Question: I have been dabbling with an iOS app for a little time and don't really get too much time to invest into it. I am now banging my head against a wall as I cannot figure out how to get this working or what I have not configured correctly...I am trying to get the bodytext that is referenced in the NewsTableViewController to load into the textView on the NewsView Controller. At present only the title updates and the textview just displays the lorum ipsum text.
My understanding is that because I can see the info in the NSLog and if i try to put news body text in the title of the pushed view it displays in the title - my thinking is that I have failed to define the view but as I say I just can't see it! Here's what I have anyway...
This is the table that loads the data to the first view from a xml file
'''
//
// NewsTableViewController.h
//
#import <UIKit/UIKit.h>
#import "MBProgressHUD.h"
@interface NewsTableViewController : UITableViewController
{
IBOutlet UITableView *newsTable;
CGSize cellSize;
NSXMLParser *rssParser;
NSMutableArray *stories;
NSMutableDictionary *item;
NSString *currentElement;
NSMutableString *currentName, *currentTitle, *currentDated, *currentBodyText;
}
- (UITableViewCell *) getCellContentView:(NSString *)MyIdentifier;
@end
'''
Implemntation of the the code
'''
//
// NewsTableViewController.m
//
#import "NewsTableViewController.h"
#import "NewsViewController.h"
@interface NewsTableViewController ()
@end
@implementation NewsTableViewController
dispatch_queue_t myQueue;
-(void) showHUD{
MBProgressHUD *HUD;
HUD = [[MBProgressHUD alloc] initWithView:self.navigationController.view];
[self.navigationController.view addSubview:HUD];
//HUD.delegate = self;
HUD.labelText = @"News Loading";
HUD.detailsLabelText = @"please wait...";
HUD.square = YES;
HUD.dimBackground = YES;
[HUD showWhileExecuting:@selector(parserStart) onTarget:self withObject:nil animated:YES];
//dispatch_async(dispatch_get_main_queue(), ^ {[self parserStart]; });
}
- (void)viewDidLoad {
[super viewDidLoad];
}
- (void)viewDidAppear:(BOOL)animated {
[super viewDidAppear:animated];
//NSLog(@"View Did Appear");
myQueue = dispatch_queue_create("com.xxxxxxxxxxx.xxxxxxxxxx",NULL);
dispatch_async(dispatch_get_main_queue(), ^ {[self showHUD]; });
}
- (void) parserStart {
//Insert a small delay for testing purposes
//[NSThread sleepForTimeInterval:2];
if ([stories count] == 0) {
NSString *path = @"http://xxx.xxxxxxxxxxx.xxx/xxxxxx/xxxxxxx.xml";
[self parseXMLFileAtURL:path];
//[path release];
}
cellSize = CGSizeMake([newsTable bounds].size.width, 60);
[self.tableView reloadData];
}
- (void)parseXMLFileAtURL:(NSString *)URL {
if (stories) {
//[stories release];
stories = nil;
}
stories = [[NSMutableArray alloc] init];
//you must then convert the path to a proper NSURL or it won't work
NSURL *xmlURL = [NSURL URLWithString:URL];
// here, for some reason you have to use NSClassFromString when trying to alloc NSXMLParser, otherwise you will get an object not found error
// this may be necessary only for the toolchain
rssParser = [[NSXMLParser alloc] initWithContentsOfURL:xmlURL];
// Set self as the delegate of the parser so that it will receive the parser delegate methods callbacks.
[rssParser setDelegate:self];
// Depending on the XML document you're parsing, you may want to enable these features of NSXMLParser.
[rssParser setShouldProcessNamespaces:NO];
[rssParser setShouldReportNamespacePrefixes:NO];
[rssParser setShouldResolveExternalEntities:NO];
[rssParser parse];
}
- (void)parserDidStartDocument:(NSXMLParser *)parser {
//NSLog(@"found file and started parsing");
}
- (void)parser:(NSXMLParser *)parser parseErrorOccurred:(NSError *)parseError {
NSString * errorString = [NSString stringWithFormat:@"Unable to download the news feed from web site (Error code %i )", [parseError code]];
//NSLog(@"error parsing XML: %@", errorString);
UIAlertView * errorAlert = [[UIAlertView alloc] initWithTitle:@"Error loading content" message:errorString delegate:self cancelButtonTitle:@"OK" otherButtonTitles:nil];
[errorAlert show];
}
- (void)parser:(NSXMLParser *)parser didStartElement:(NSString *)elementName namespaceURI:(NSString *)namespaceURI qualifiedName:(NSString *)qName attributes:(NSDictionary *)attributeDict{
//NSLog(@"found this element: %@", elementName);
//if (currentElement) {
//[currentElement release];
//currentElement = nil;
//}
currentElement = [elementName copy];
if ([elementName isEqualToString:@"article"]) {
// clear out our story item caches...
item = [[NSMutableDictionary alloc] init];
currentName = [[NSMutableString alloc] init];
currentTitle = [[NSMutableString alloc] init];
currentDated = [[NSMutableString alloc] init];
currentBodyText = [[NSMutableString alloc] init];
}
}
- (void)parser:(NSXMLParser *)parser foundCharacters:(NSString *)string{
//NSLog(@"found characters: %@", string);
// save the characters for the current item...
if ([currentElement isEqualToString:@"article"]) {
[currentName appendString:string];
} else if ([currentElement isEqualToString:@"title"]) {
[currentTitle appendString:string];
} else if ([currentElement isEqualToString:@"dated"]) {
[currentDated appendString:string];
} else if ([currentElement isEqualToString:@"bodytext"]) {
[currentBodyText appendString:string];
}
}
- (void)parser:(NSXMLParser *)parser didEndElement:(NSString *)elementName namespaceURI:(NSString *)namespaceURI qualifiedName:(NSString *)qName{
//NSLog(@"ended element: %@", elementName);
if ([elementName isEqualToString:@"article"]) {
// save values to an item, then store that item into the array...
[item setObject:currentName forKey:@"article"];
[item setObject:currentTitle forKey:@"title"];
[item setObject:currentDated forKey:@"dated"];
[item setObject:currentBodyText forKey:@"bodytext"];
[stories addObject:[item copy]];
//NSLog(@"adding story: %@", currentName);
}
}
- (void)parserDidEndDocument:(NSXMLParser *)parser {
}
- (void)didReceiveMemoryWarning {
// Releases the view if it doesn't have a superview.
[super didReceiveMemoryWarning];
// Release any cached data, images, etc that aren't in use.
}
- (void)viewDidUnload {
[super viewDidUnload];
// Release any retained subviews of the main view.
// e.g. self.myOutlet = nil;
}
#pragma mark Table view methods
- (NSInteger)numberOfSectionsInTableView:(UITableView *)tableView {
return 1;
}
// Customize the number of rows in the table view.
- (NSInteger)tableView:(UITableView *)tableView numberOfRowsInSection:(NSInteger)section {
return [stories count];
}
// Customize the appearance of table view cells.
- (UITableViewCell *)tableView:(UITableView *)tableView cellForRowAtIndexPath:(NSIndexPath *)indexPath {
static NSString *MyIdentifier = @"MyIdentifier";
UITableViewCell *cell = [tableView dequeueReusableCellWithIdentifier:MyIdentifier];
if (cell == nil)
cell = [self getCellContentView:MyIdentifier];
cell.selectionStyle = UITableViewCellSelectionStyleNone;
UILabel *lblTitle = (UILabel *)[cell viewWithTag:101];
UILabel *lblDate = (UILabel *)[cell viewWithTag:102];
UILabel *lblBodyText = (UILabel *)[cell viewWithTag:103];
int storyIndex = [indexPath indexAtPosition: [indexPath length] - 1];
//NSString *articleValue = [[stories objectAtIndex: storyIndex] objectForKey: @"article"];
NSString *titleValue = [[stories objectAtIndex: storyIndex] objectForKey: @"title"];
NSString *datedValue = [[stories objectAtIndex: storyIndex] objectForKey: @"dated"];
NSString *bodytextValue = [[stories objectAtIndex: storyIndex] objectForKey: @"bodytext"];
lblTitle.text = titleValue;
lblDate.text = datedValue;
lblBodyText.text = bodytextValue;
cell.accessoryType = UITableViewCellAccessoryDisclosureIndicator;
return cell;
}
- (void)prepareForSegue:(UIStoryboardSegue *)segue sender:(id)sender
{
if ([segue.identifier isEqualToString:@"NewsSegue"]) {
// note that "sender" will be the tableView cell that was selected
UITableViewCell *cell = (UITableViewCell*)sender;
NSIndexPath *indexPath = [self.tableView indexPathForCell:cell];
NewsViewController *nvc = [segue destinationViewController];
int storyIndex = [indexPath indexAtPosition: [indexPath length] - 1];
nvc.title = [[stories objectAtIndex: storyIndex] objectForKey: @"title"];
nvc.textView.text = [[stories objectAtIndex: storyIndex] objectForKey: @"bodytext"];
//nvc.textView.text = [self getDataToPass:storyIndex.row];
// hide the tabBar Controller
nvc.hidesBottomBarWhenPushed = YES;
//NSLog(@"Article : %@", [[stories objectAtIndex:storyIndex] objectForKey: @"article"]);
NSLog(@"Title : %@", [[stories objectAtIndex:storyIndex] objectForKey: @"title"]);
NSLog(@"Dated : %@", [[stories objectAtIndex:storyIndex] objectForKey: @"dated"]);
NSLog(@"BodyText : %@", [[stories objectAtIndex:storyIndex] objectForKey: @"bodytext"]); }
}
- (void)dealloc {
}
@end
'''
And now the view I am pushing onto...
'''
//
// NewsViewController.h
//
#import <UIKit/UIKit.h>
@class NewsViewController;
@interface NewsViewController : UIViewController {
IBOutlet UITextView* textView;
}
@property (nonatomic, retain) IBOutlet UITextView* textView;
@end
'''
And then the the implementation file for this view.
'''
//
// NewsViewController.m
//
#import "NewsViewController.h"
#import "NewsTableViewController.h"
@interface NewsViewController ()
@end
@implementation NewsViewController
@synthesize textView;
- (id)initWithNibName:(NSString *)nibNameOrNil bundle:(NSBundle *)nibBundleOrNil
{
self = [super initWithNibName:nibNameOrNil bundle:nibBundleOrNil];
if (self) {
// Custom initialization
}
return self;
}
- (void)viewDidLoad
{
[super viewDidLoad];
// Do any additional setup after loading the view.
self.textView = self.title;
}
- (void)viewDidUnload
{
[super viewDidUnload];
// Release any retained subviews of the main view.
}
- (BOOL)shouldAutorotateToInterfaceOrientation:(UIInterfaceOrientation)interfaceOrientation
{
return (interfaceOrientation == UIInterfaceOrientationPortrait);
}
@end
'''

EDIT: From what I understand this part of the Segue is where I am sending the information from within the sending part of the code attached to the parser:
'''
nvc.title = [[stories objectAtIndex: storyIndex] objectForKey: @"title"];
nvc.textView.text = [[stories objectAtIndex:storyIndex] objectForKey: @"bodytext"];
'''
If I set the bodytext as the title the information displays and thus why I think there's something that isn't correct with the textview, it is this point that I am stuck?
Any help would be appreciated as I am really at the point I don't know what's going wrong!!! I'm actually hoping it's glaringly obvious what I have missed! Thanks for looking.
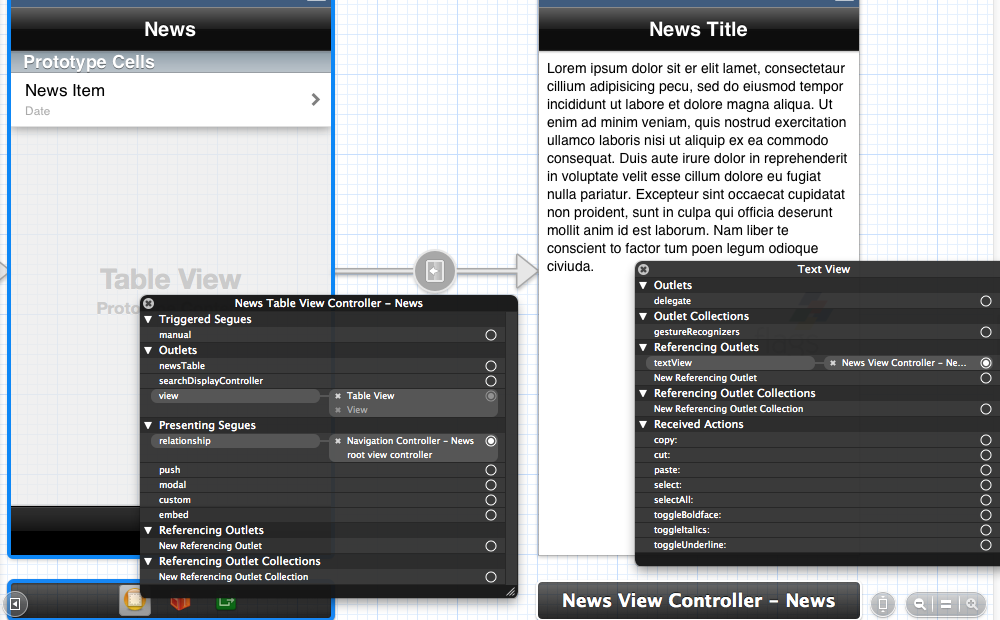
Answer: I am a bit confused what this line of code is attempting to accomplish:'self.textView = self.title;'
But regardless, I think your issue is that you are attempting to set the text for a view that does not exist yet. Try creating an 'NSString' (say 'textViewString') in your News View Controller and set that in your 'prepareForSegue' and then in your 'viewDidLoad' or 'viewWillAppear' do 'self.textView.text = self.textViewString;'